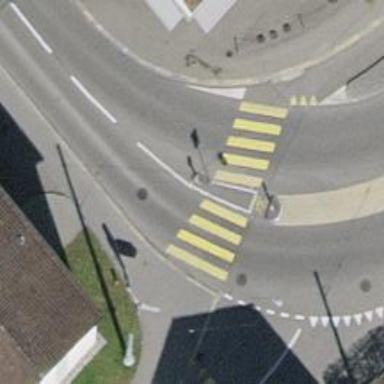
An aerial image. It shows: Zebra crossing with crossing island.